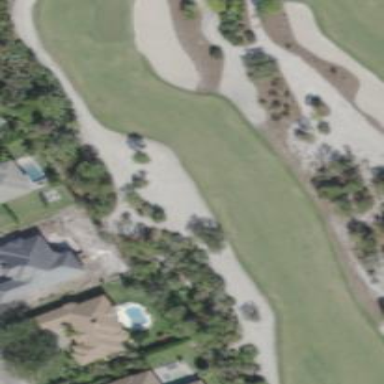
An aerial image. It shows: Golf bunker filled with natural sand.